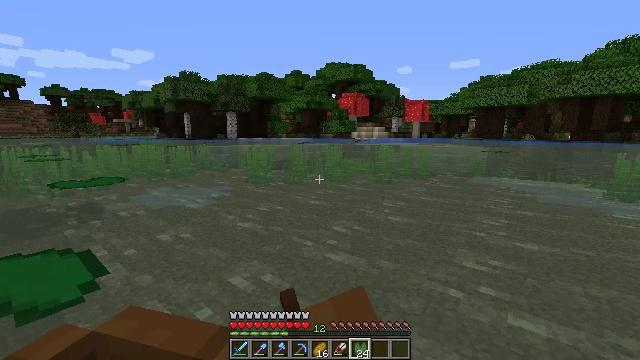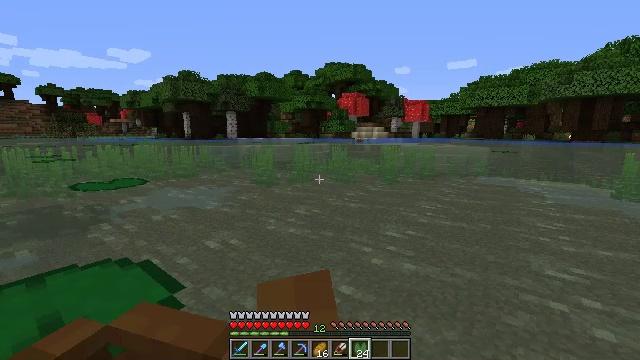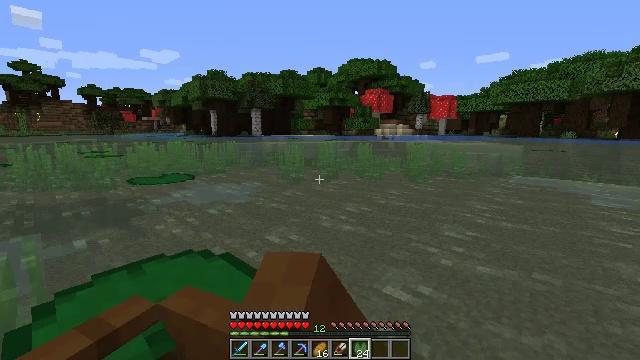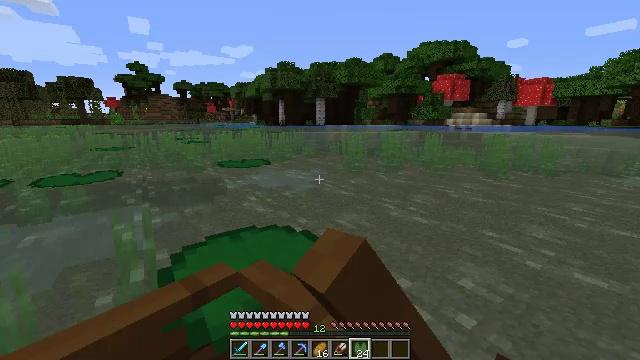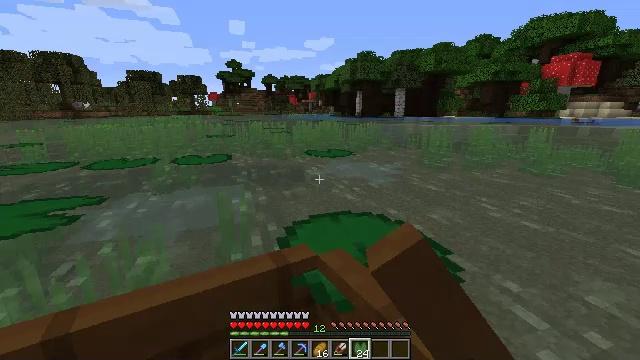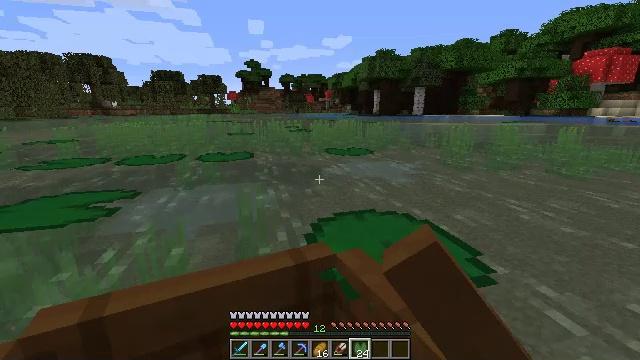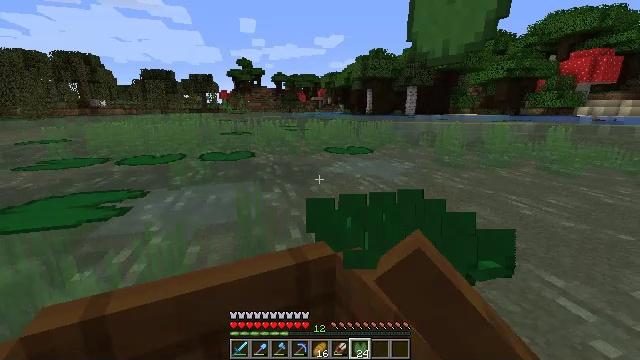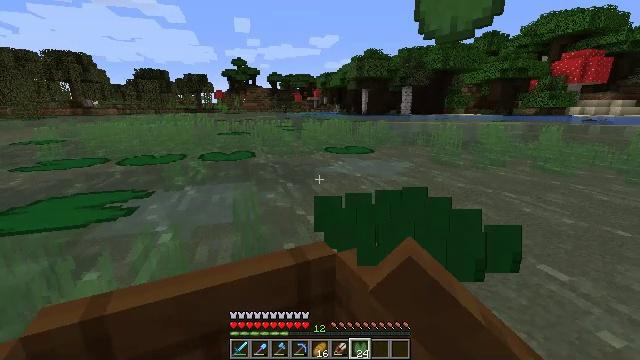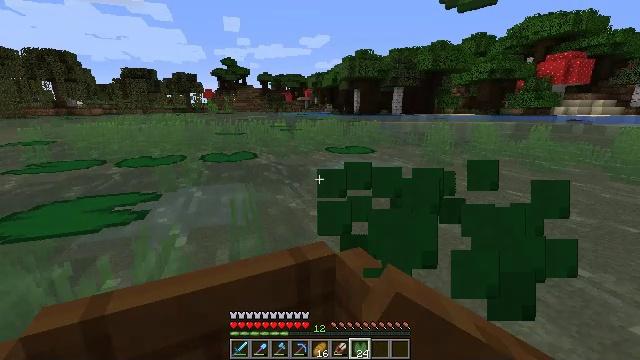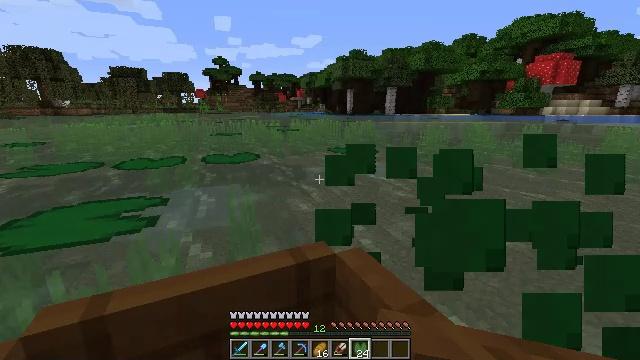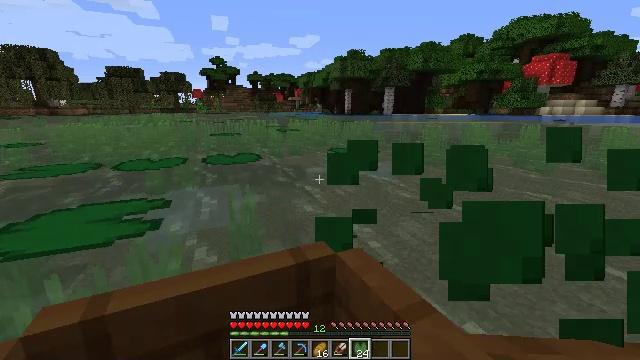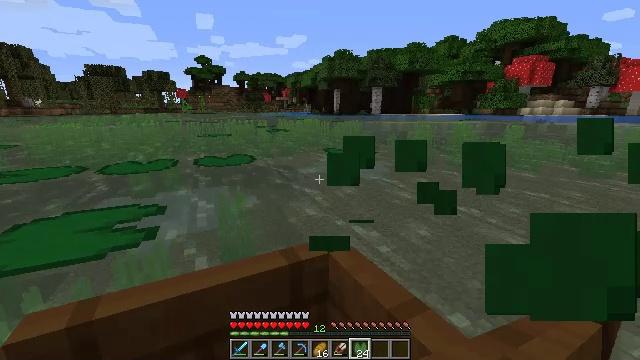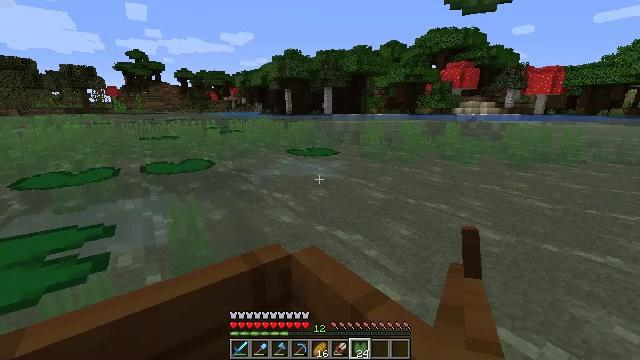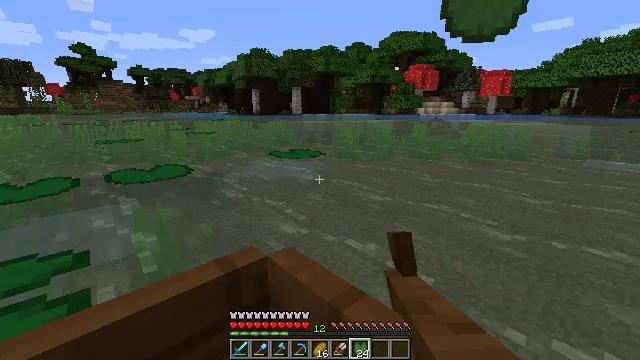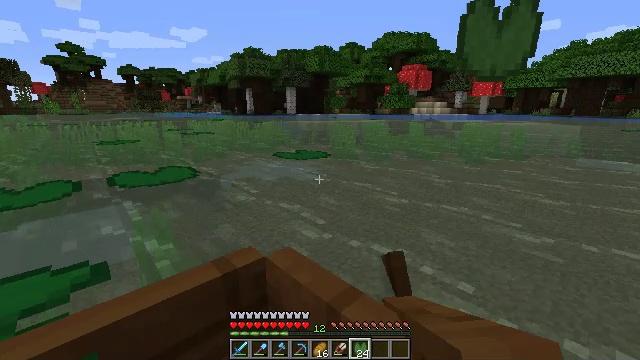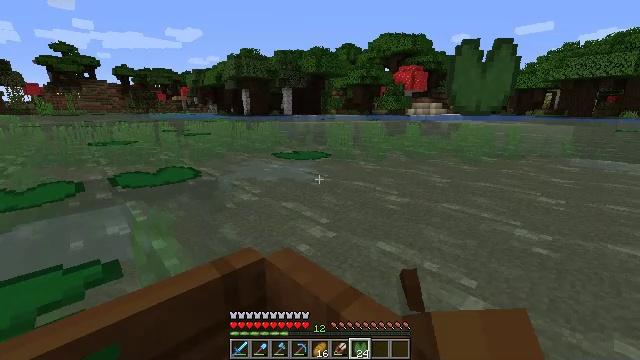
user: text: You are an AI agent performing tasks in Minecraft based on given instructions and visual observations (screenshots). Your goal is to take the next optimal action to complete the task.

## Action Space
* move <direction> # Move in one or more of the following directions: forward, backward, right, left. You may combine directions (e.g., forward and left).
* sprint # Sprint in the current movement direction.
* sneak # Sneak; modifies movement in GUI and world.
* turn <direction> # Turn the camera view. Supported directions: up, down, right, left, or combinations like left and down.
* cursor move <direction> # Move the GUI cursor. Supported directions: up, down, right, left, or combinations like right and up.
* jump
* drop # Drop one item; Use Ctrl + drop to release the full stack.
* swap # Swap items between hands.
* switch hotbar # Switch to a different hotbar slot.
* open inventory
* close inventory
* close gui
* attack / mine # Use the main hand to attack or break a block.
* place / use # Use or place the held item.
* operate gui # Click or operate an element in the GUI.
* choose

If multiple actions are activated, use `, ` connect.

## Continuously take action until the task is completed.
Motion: motion action
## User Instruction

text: Harvest seagrass from the waterbed.
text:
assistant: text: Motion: move forward, turn left
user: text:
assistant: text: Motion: move forward, turn left
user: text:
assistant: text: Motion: move forward, turn left and down
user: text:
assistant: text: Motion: move forward, turn left and down
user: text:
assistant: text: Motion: move forward, turn left
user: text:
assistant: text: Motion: move forward
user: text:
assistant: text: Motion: move forward
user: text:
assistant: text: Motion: move forward
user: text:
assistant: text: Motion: move forward
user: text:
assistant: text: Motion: move forward
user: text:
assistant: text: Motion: move forward, turn right
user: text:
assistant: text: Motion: move forward, turn right
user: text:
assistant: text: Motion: move forward, turn right
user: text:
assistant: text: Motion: move forward
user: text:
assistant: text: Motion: move forward
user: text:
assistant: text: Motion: move forward
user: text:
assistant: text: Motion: move forward
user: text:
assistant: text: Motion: move forward
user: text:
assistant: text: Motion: move forward
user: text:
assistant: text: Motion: move forward
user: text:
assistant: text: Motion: move forward
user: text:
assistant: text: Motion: move forward and move right
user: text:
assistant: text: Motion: move forward and move right
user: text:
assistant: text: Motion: move forward and move right
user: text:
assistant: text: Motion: move forward and move right
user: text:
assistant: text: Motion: move forward and move right
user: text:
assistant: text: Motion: move forward and move right
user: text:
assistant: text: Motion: move forward and move right
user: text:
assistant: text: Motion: move forward and move right
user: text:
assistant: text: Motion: move forward